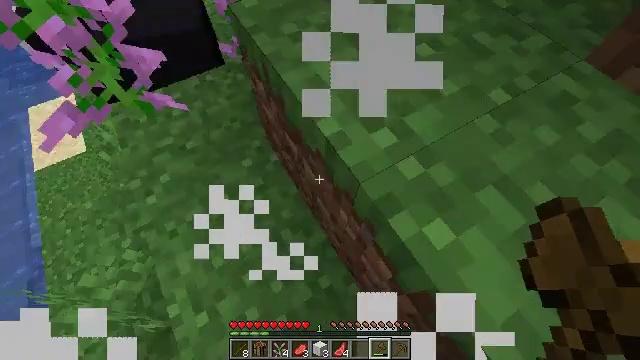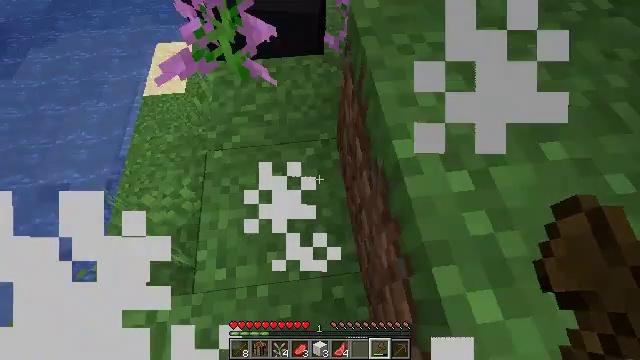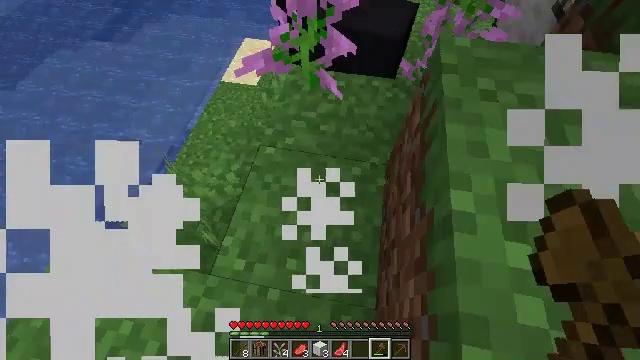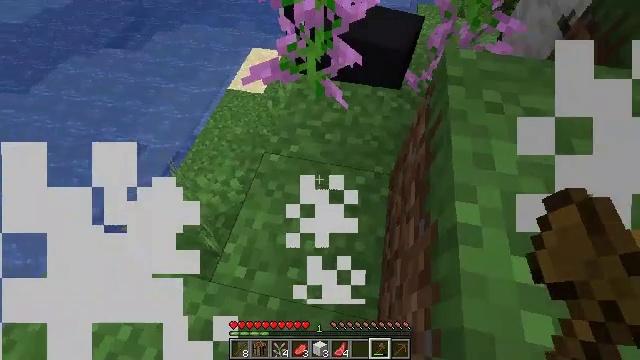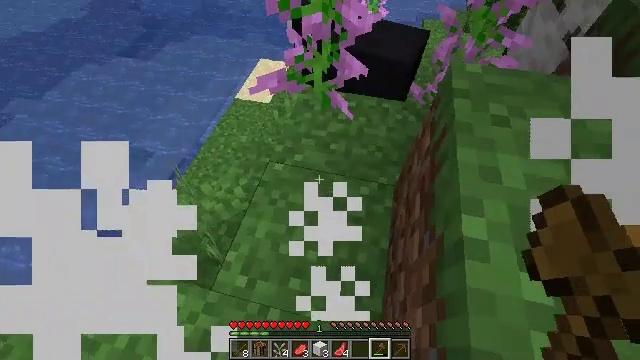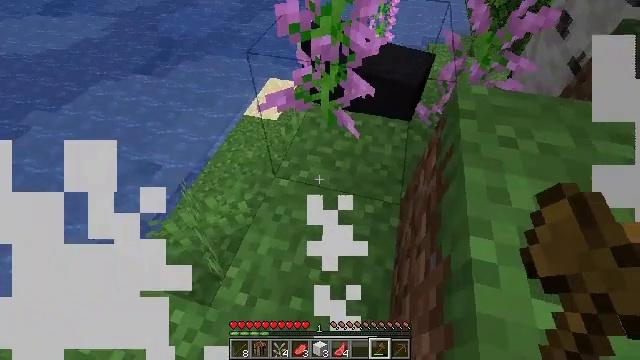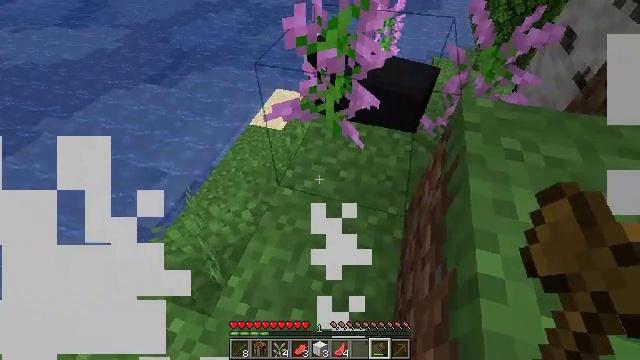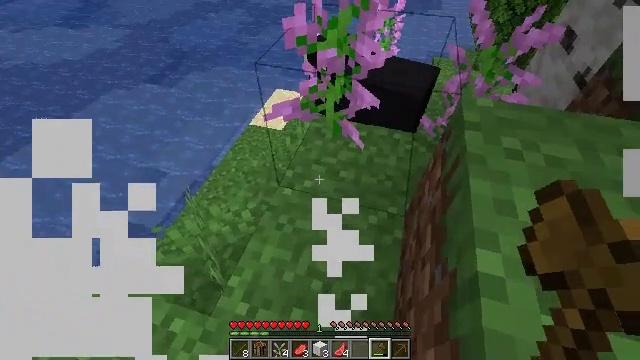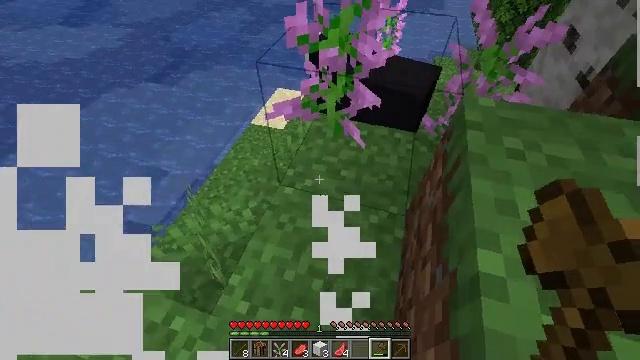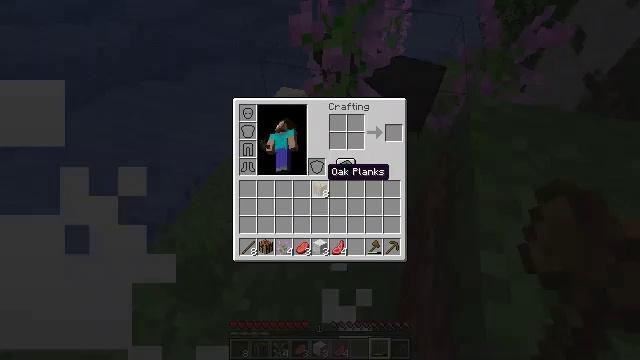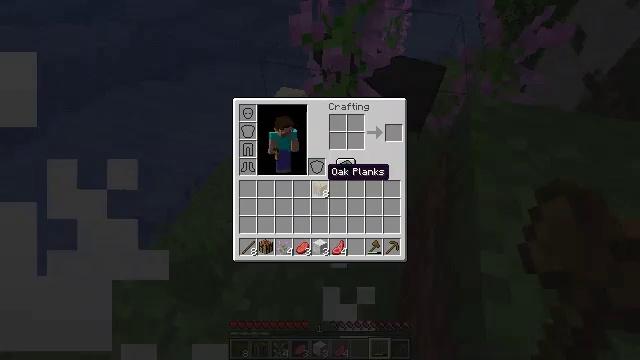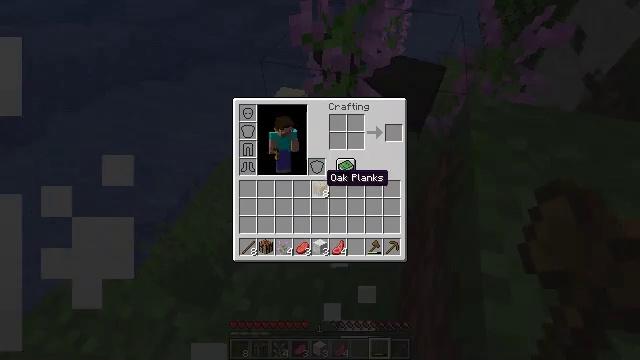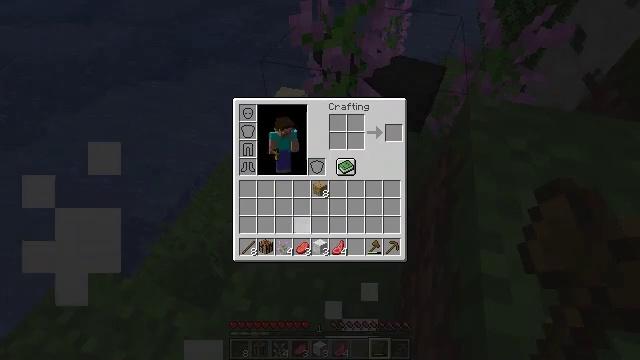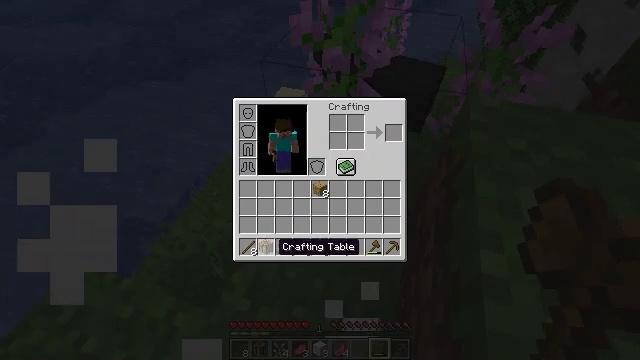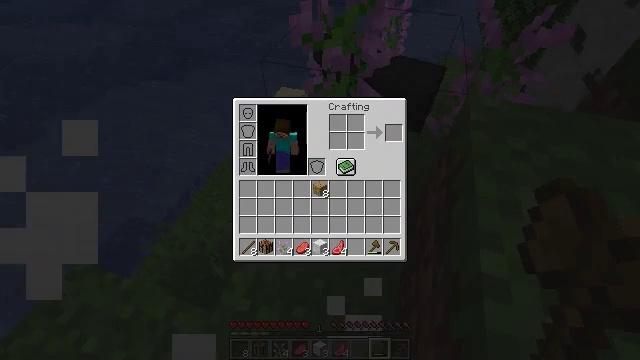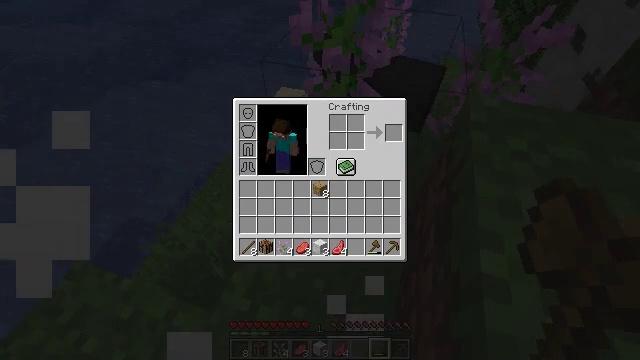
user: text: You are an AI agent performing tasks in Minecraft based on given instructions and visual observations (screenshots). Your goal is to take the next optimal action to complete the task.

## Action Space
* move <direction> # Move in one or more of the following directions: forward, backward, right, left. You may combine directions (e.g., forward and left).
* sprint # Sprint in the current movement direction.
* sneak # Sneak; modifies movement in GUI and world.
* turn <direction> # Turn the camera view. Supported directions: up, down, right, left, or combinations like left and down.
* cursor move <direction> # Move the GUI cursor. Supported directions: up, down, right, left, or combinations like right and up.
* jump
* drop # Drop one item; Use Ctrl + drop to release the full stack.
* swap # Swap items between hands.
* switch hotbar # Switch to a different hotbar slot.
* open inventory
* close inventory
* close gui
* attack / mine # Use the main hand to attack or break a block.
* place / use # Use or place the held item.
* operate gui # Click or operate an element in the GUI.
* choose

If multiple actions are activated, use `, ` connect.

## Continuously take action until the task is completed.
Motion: motion action
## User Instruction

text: Prepare to create magenta dye.
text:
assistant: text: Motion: turn left
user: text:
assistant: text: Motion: turn left and up
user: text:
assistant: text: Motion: turn left and up
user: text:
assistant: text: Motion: turn left and up
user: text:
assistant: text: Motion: turn left and up
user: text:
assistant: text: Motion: turn left and up
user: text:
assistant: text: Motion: no_op
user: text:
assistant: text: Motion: no_op
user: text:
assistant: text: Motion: open inventory
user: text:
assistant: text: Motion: open inventory
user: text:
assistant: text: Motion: open inventory
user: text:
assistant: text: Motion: cursor move left and down
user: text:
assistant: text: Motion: cursor move left and down
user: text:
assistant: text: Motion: cursor move left and down
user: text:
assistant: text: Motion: no_op
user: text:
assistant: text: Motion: no_op
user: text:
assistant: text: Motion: no_op
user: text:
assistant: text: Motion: no_op
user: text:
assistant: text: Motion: cursor move right and up
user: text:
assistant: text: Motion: cursor move right and up
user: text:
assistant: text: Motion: no_op
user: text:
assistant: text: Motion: no_op
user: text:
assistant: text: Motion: no_op
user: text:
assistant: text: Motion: no_op
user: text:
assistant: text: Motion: no_op
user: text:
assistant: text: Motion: no_op
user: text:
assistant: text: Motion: no_op
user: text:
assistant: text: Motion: no_op
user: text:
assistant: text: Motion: no_op
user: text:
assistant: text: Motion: operate gui